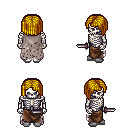
a pixel art fantasy rpg character, male body template, skeleton, gray tattered cape, robe skirt, blonde pageboy hairstyle, white slippers, dagger, four views (front, back, left, right), 2x2 character sprite sheet, small pixel art, hard edges, no anti-aliasing